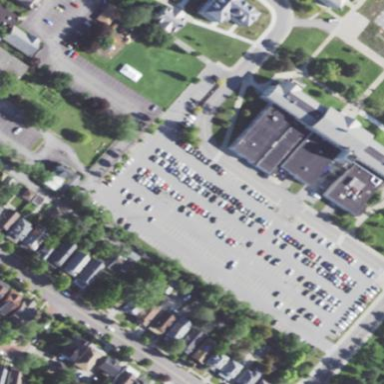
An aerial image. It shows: College building.